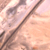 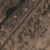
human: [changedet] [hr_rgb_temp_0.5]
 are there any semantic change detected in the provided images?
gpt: Both sides of the road have been urbanized.